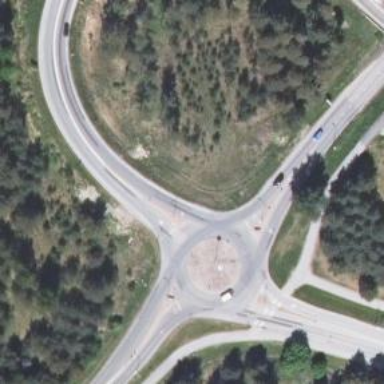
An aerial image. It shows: Secondary road around roundabout.